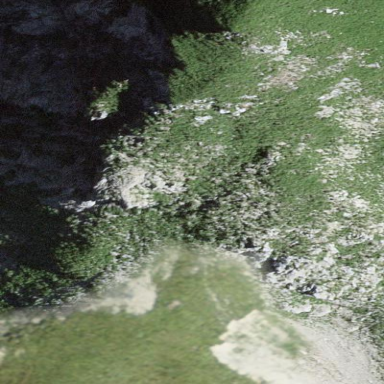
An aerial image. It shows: Landscape of bare rock.